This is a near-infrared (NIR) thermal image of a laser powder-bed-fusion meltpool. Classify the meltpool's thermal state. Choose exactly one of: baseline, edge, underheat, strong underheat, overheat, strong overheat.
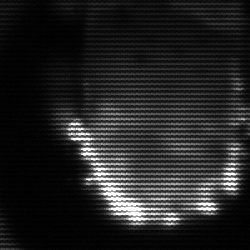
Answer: baseline